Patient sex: M
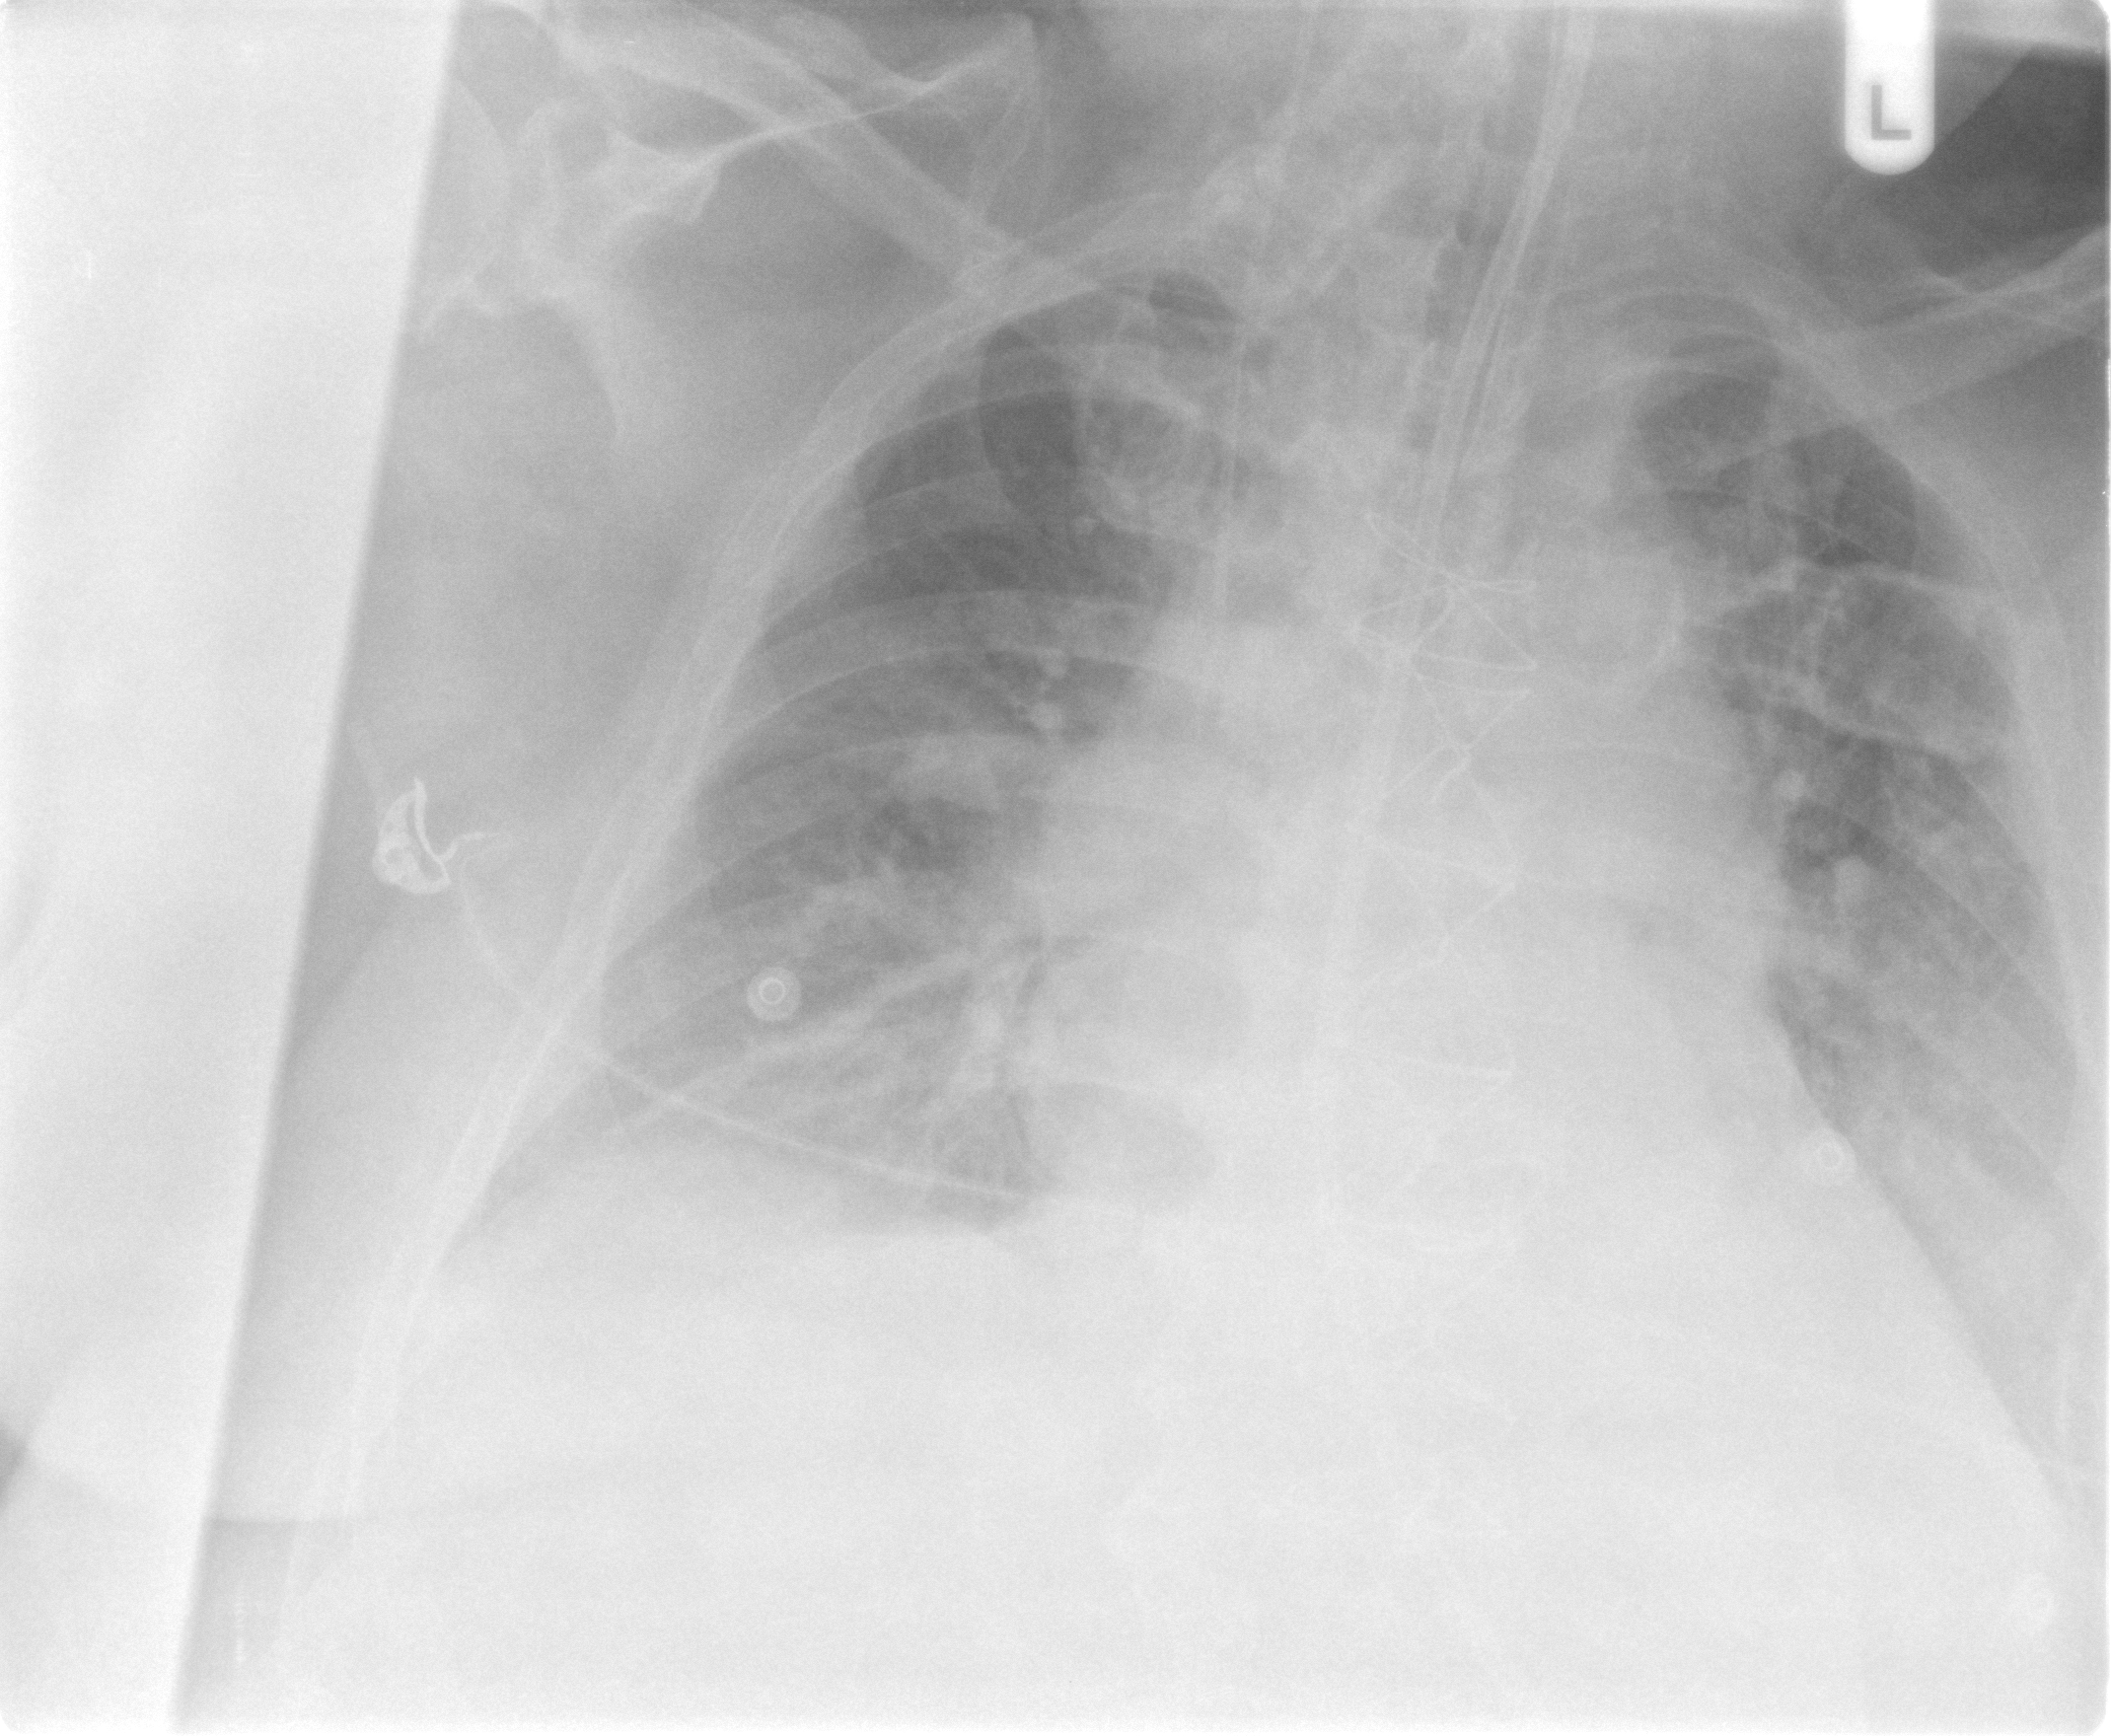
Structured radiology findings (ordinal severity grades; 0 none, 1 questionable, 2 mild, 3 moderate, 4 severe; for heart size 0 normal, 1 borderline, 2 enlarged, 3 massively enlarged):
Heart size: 1
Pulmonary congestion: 2
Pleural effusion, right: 2
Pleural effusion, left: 2
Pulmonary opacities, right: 0
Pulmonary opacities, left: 0
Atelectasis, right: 0
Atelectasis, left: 0